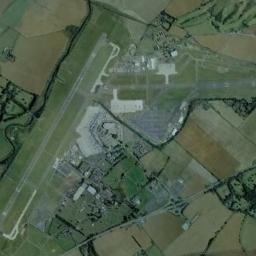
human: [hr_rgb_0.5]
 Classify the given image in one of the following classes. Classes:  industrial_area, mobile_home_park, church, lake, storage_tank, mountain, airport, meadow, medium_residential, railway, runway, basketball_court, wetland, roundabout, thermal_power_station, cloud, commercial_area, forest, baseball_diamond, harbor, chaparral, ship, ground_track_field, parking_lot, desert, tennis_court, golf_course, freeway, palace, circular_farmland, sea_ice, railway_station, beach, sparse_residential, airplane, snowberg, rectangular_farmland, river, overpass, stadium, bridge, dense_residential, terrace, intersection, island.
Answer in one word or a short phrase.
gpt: airport